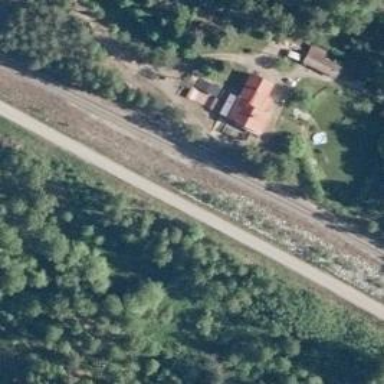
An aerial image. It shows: Abandoned halt.